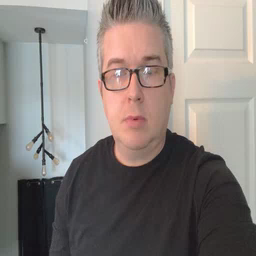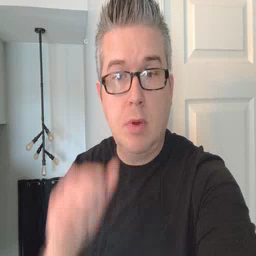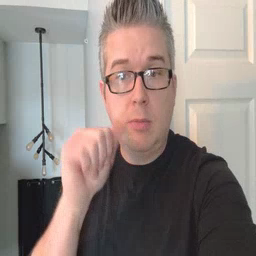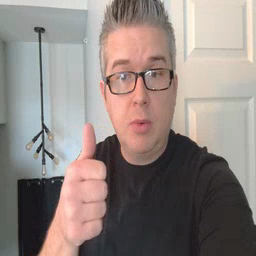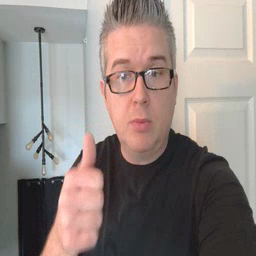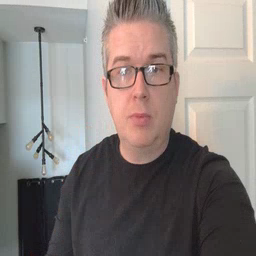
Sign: tomorrow